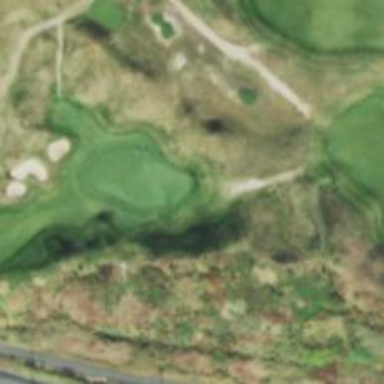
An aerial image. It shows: Grassy area designated as golf fairway.